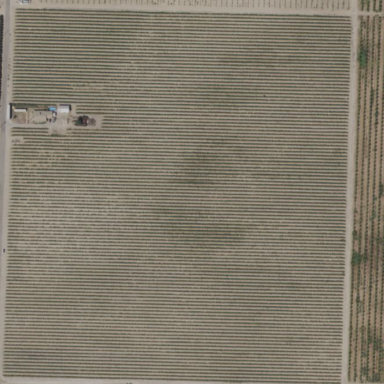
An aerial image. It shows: Open space properties vineyard with grape crops.